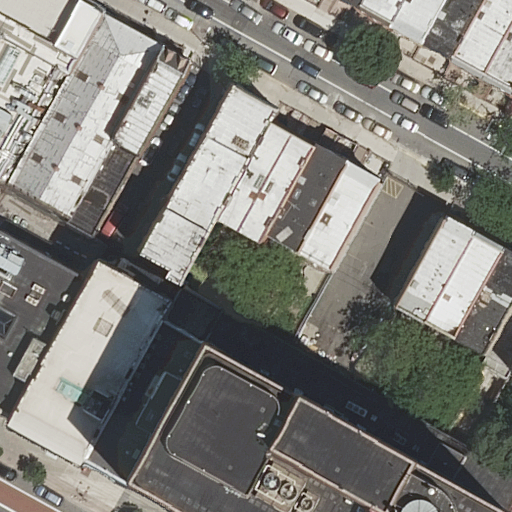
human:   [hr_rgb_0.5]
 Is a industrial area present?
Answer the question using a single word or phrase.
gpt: yes

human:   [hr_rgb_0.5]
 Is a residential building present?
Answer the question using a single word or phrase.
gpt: yes

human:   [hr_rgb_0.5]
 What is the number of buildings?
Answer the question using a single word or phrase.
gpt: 20

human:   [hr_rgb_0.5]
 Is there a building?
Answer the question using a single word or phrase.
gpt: yes

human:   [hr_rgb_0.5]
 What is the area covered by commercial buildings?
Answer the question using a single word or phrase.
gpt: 0m2

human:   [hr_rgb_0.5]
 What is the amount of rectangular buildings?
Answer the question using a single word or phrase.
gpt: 17

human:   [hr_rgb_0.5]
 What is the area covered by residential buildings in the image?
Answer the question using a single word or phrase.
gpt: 5964m2

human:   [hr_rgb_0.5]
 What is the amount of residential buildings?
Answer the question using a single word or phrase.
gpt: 20

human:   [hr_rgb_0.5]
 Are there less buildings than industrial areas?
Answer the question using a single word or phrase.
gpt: no

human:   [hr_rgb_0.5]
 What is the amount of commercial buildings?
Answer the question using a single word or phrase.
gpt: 0

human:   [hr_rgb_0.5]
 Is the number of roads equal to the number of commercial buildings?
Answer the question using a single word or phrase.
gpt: no

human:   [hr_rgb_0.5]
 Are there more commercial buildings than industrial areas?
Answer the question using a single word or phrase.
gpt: no

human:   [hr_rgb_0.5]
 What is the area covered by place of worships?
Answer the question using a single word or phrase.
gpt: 453m2

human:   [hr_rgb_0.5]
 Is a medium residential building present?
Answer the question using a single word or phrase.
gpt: yes

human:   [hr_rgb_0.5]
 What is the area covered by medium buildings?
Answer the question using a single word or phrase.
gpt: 2328m2

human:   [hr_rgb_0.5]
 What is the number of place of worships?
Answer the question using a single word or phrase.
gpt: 2

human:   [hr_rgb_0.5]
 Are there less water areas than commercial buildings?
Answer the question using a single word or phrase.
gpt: no

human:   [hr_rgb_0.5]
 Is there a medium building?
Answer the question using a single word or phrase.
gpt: yes

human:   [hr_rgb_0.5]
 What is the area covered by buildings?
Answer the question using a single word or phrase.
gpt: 5964m2

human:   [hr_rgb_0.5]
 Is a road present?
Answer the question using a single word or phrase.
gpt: yes

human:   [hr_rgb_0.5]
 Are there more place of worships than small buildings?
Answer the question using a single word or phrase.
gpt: no

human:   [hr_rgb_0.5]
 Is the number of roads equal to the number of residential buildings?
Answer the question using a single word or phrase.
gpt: no

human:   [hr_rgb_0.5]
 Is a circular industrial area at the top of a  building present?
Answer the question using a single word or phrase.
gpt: no

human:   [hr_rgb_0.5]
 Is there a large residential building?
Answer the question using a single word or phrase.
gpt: yes

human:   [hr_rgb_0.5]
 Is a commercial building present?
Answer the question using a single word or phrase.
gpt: no

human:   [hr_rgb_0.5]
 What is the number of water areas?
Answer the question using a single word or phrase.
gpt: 0

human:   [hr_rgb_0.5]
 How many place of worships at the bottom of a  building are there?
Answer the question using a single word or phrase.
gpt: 1

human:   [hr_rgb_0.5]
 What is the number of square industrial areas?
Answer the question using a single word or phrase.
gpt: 0

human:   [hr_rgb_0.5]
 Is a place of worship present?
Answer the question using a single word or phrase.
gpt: yes

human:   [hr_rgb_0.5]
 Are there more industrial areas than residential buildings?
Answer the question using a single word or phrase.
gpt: no

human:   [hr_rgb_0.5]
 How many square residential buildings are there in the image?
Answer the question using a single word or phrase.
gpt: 0

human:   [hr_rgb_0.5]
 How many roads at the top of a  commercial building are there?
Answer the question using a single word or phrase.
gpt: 0

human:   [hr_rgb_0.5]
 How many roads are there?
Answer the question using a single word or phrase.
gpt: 2

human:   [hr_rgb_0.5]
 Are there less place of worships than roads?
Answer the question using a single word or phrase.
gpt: no

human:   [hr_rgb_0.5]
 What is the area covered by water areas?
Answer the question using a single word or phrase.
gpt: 0m2

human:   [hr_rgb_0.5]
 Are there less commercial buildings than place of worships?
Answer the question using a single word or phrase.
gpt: yes

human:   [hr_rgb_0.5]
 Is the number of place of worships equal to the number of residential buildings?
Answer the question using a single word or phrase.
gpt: no

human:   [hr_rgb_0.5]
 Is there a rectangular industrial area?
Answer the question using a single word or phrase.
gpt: yes

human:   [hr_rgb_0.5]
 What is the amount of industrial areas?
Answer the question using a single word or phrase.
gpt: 1

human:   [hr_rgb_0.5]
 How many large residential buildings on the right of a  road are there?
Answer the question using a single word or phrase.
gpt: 0

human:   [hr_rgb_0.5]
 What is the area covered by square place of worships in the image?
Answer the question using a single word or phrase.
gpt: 0m2

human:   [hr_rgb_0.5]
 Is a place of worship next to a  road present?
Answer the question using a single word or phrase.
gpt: yes

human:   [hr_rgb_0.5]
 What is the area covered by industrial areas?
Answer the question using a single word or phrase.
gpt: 308m2

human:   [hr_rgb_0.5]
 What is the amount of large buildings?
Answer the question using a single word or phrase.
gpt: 4

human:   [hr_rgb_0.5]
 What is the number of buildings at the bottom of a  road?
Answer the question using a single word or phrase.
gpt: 13

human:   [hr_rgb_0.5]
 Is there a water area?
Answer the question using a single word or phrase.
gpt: no

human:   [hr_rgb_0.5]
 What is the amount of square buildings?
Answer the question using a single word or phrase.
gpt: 0

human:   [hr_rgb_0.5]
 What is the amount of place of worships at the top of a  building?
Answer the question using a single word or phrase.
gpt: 2

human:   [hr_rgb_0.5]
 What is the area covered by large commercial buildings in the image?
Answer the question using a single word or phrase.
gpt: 0m2

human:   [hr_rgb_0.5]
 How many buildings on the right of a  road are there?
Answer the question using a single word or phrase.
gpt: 9

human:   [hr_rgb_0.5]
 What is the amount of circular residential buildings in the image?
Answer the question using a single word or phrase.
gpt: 0

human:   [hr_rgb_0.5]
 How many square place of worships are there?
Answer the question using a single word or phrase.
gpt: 0

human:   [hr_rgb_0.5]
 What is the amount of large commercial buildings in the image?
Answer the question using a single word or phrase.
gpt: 0

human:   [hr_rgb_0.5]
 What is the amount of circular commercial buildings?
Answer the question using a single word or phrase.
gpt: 0

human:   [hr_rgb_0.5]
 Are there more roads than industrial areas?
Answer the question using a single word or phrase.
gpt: yes

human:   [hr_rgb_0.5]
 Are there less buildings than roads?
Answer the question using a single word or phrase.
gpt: no

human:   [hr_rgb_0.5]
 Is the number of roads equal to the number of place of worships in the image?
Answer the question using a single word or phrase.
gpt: yes

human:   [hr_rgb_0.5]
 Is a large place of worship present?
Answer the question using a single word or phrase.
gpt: no

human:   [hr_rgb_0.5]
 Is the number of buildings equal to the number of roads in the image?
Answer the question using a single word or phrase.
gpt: no

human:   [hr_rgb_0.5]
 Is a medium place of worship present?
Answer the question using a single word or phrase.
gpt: yes

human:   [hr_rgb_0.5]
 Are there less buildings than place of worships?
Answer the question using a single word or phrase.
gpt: no

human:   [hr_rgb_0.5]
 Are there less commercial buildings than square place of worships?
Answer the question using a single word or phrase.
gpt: no

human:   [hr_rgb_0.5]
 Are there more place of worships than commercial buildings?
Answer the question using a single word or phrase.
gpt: yes

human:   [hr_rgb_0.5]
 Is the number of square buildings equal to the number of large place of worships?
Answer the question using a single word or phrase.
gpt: yes